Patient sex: M
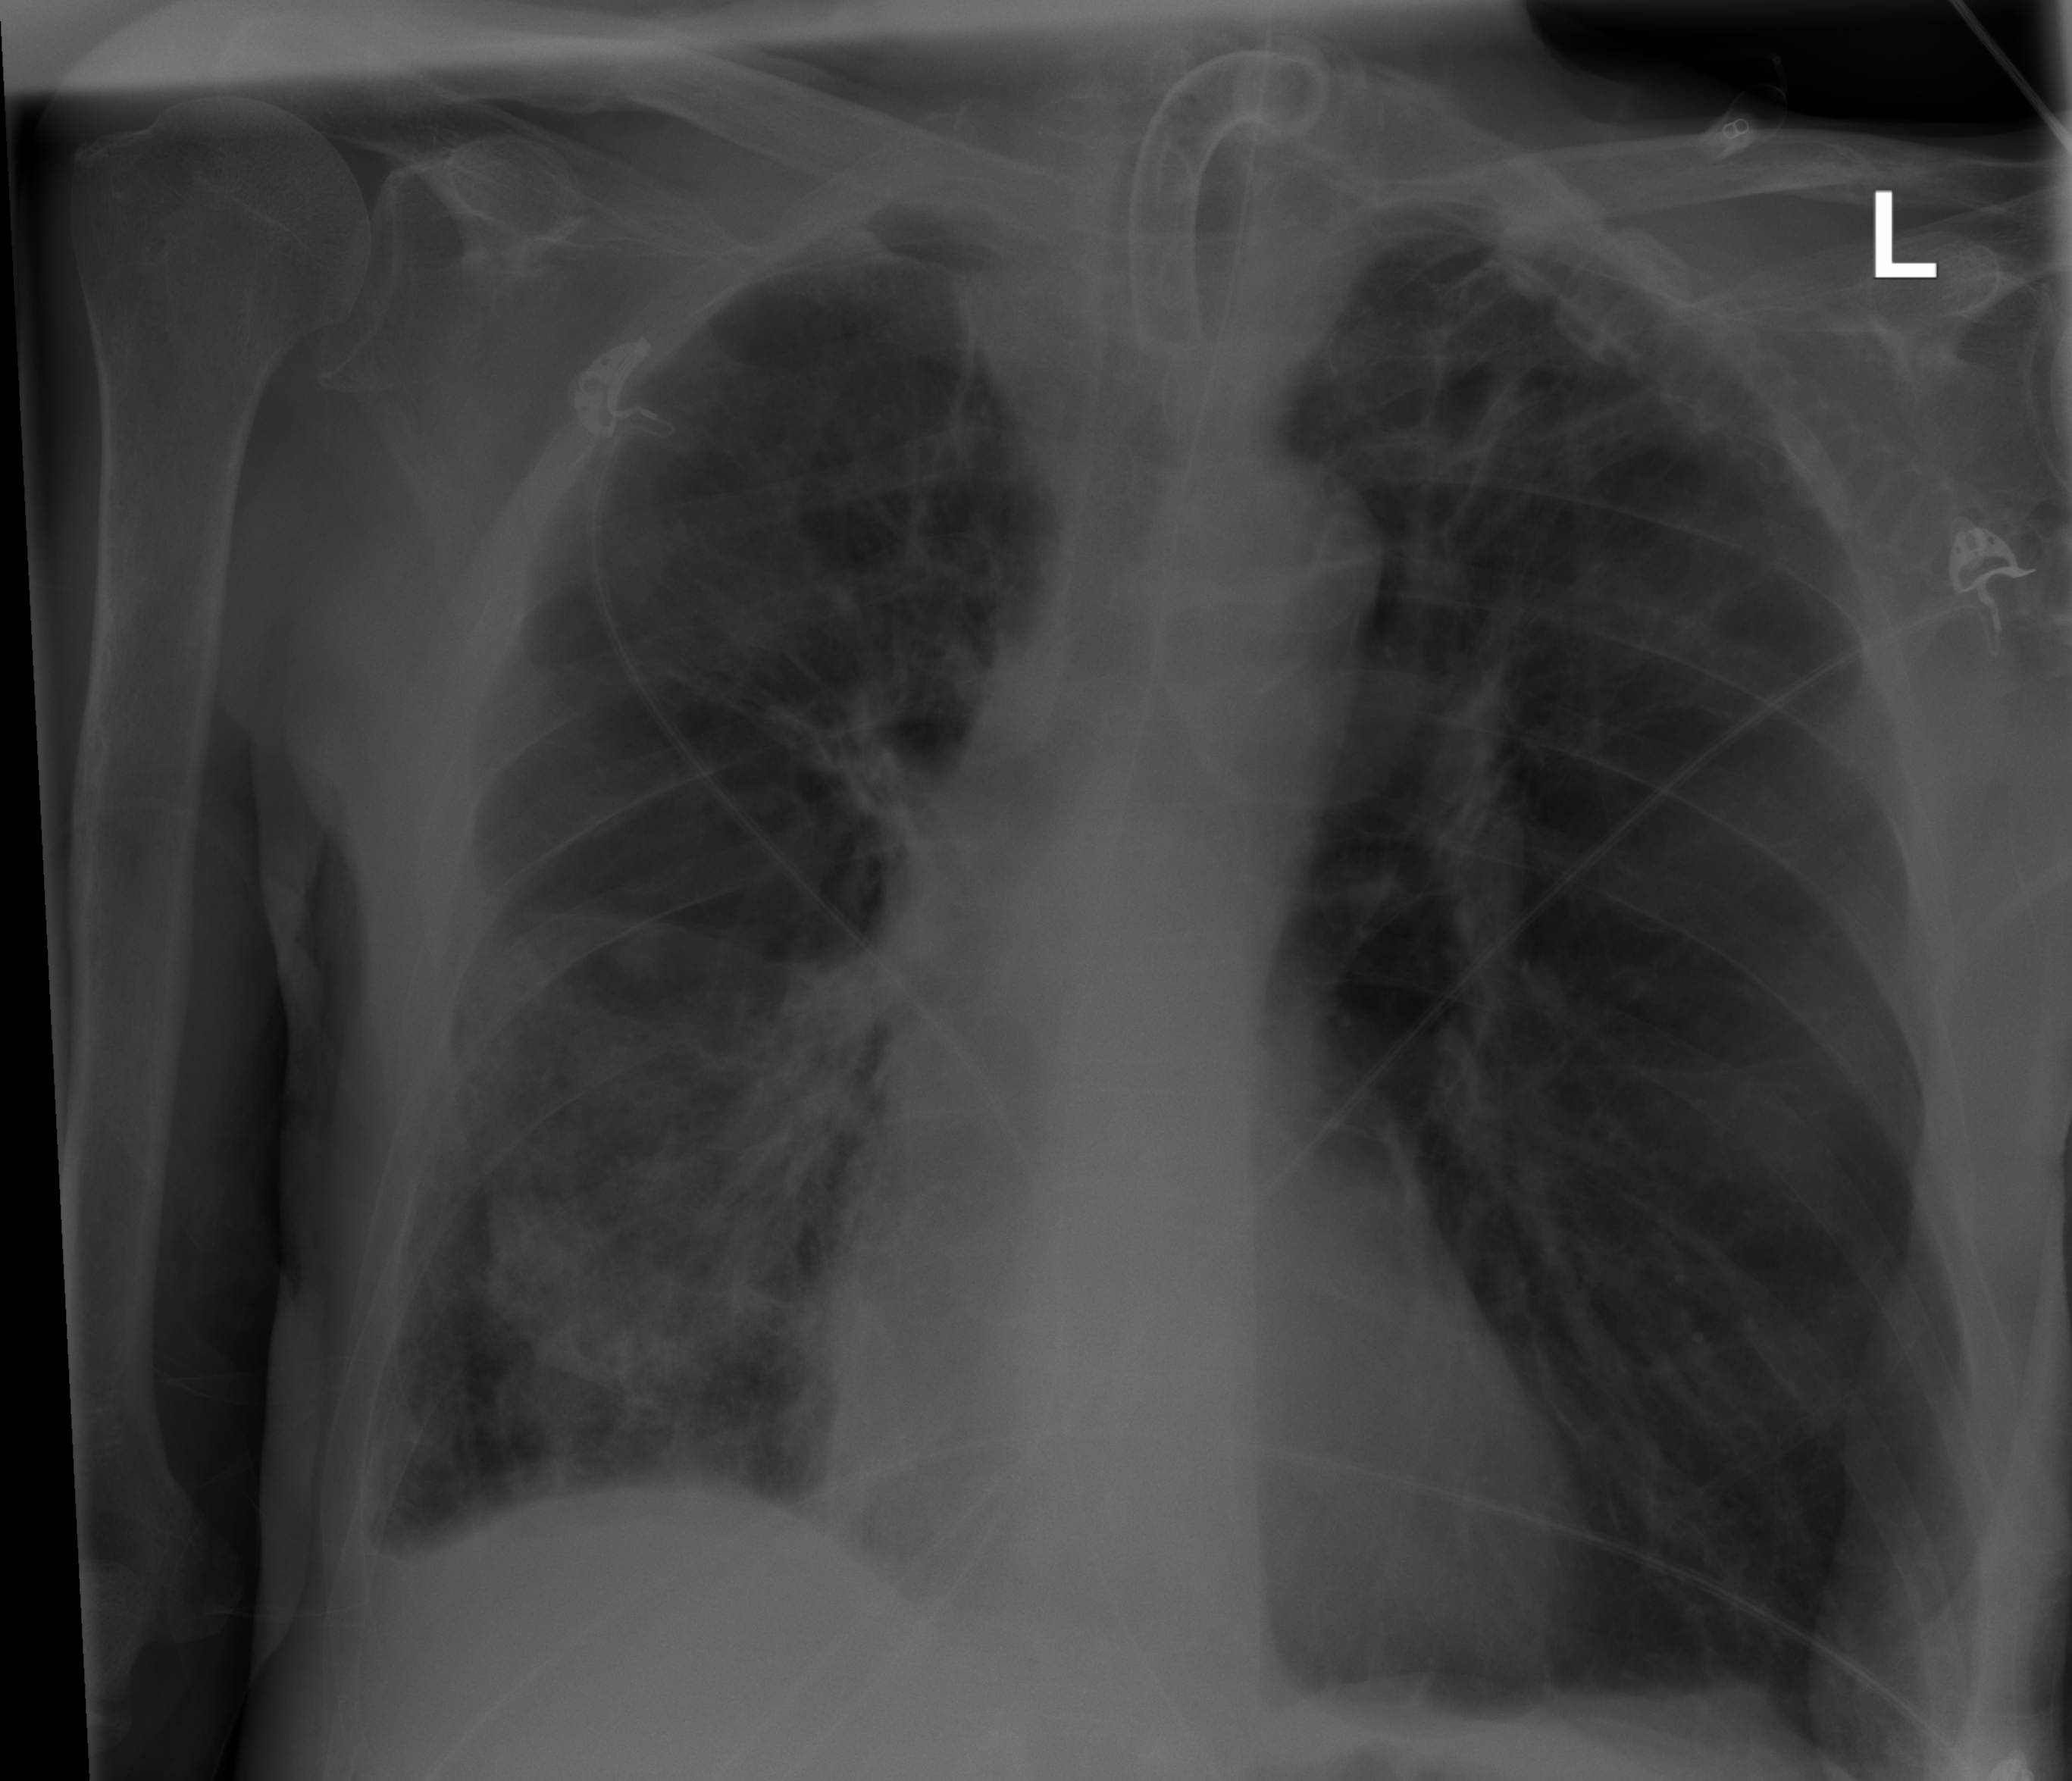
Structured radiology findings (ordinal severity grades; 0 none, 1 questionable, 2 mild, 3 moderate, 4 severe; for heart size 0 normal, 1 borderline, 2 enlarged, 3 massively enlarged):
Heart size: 0
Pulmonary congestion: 0
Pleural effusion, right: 2
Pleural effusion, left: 0
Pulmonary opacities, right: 2
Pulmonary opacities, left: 0
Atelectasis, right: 2
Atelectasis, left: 0